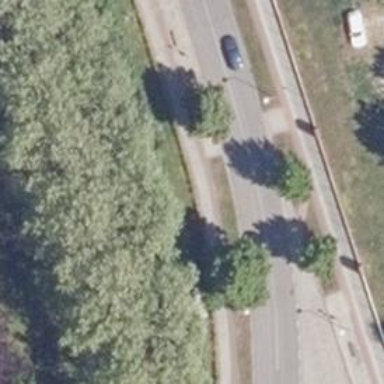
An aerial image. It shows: Secondary road with asphalt surface. It has separate sidewalks on both sides.